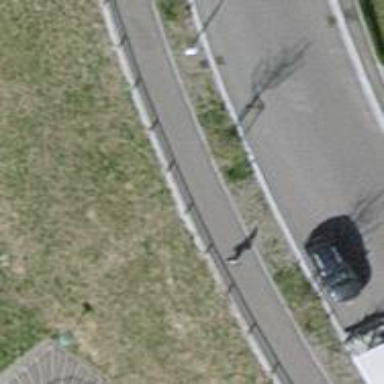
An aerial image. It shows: Asphalt sidewalk.